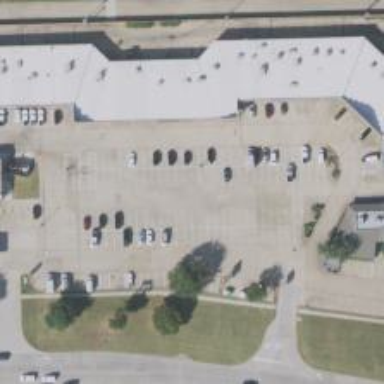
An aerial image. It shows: Retail building.